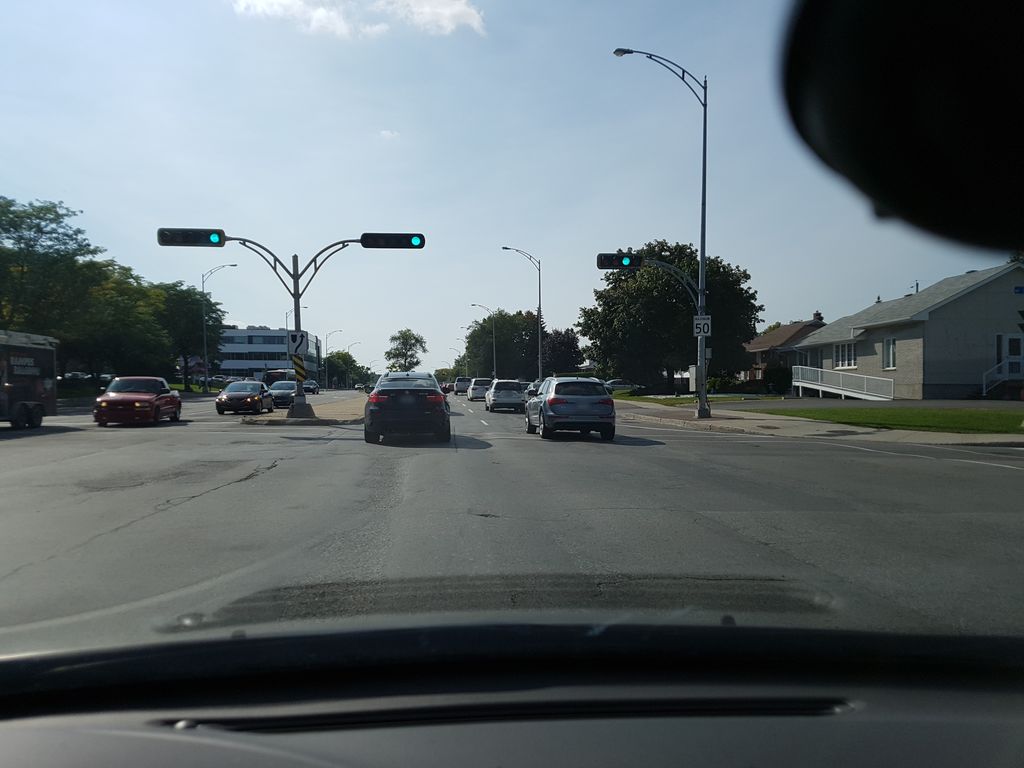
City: ottawa-gatineau